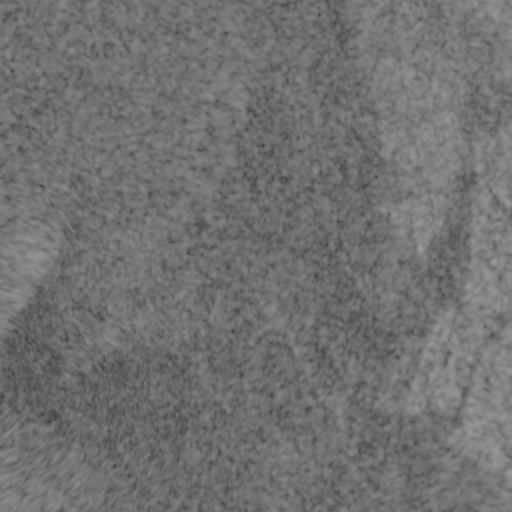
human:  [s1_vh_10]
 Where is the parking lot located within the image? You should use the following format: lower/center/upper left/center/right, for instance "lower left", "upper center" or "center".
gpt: The parking lot is located in the lower right of the image.
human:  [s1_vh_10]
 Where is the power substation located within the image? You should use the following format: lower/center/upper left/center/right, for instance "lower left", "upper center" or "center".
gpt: The power substation is located in the upper right of the image.
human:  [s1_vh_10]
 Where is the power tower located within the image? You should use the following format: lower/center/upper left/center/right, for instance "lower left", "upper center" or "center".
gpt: The power tower is located in the upper right of the image.
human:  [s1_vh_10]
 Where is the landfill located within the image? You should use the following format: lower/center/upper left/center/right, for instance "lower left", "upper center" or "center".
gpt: There is no landfill in the image.

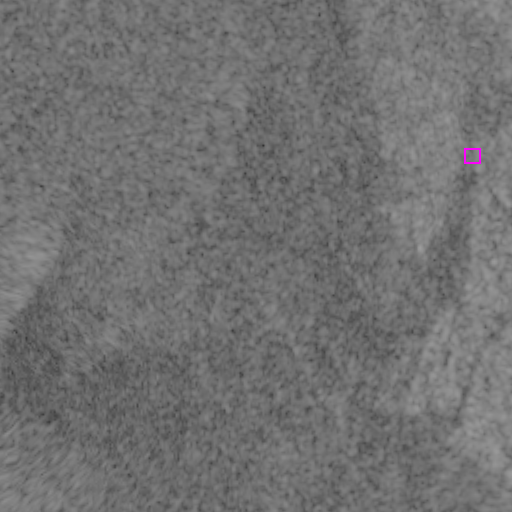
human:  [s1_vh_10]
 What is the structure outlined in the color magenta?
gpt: The structure outlined in magenta is a power substation.
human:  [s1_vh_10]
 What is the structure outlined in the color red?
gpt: There is no red outline.